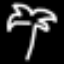
Label: palm tree